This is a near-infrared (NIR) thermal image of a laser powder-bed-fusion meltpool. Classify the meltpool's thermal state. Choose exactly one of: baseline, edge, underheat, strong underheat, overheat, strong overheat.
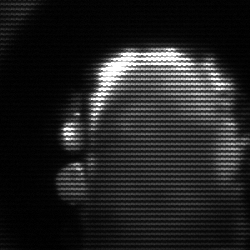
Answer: baseline